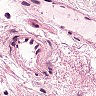
Metastatic tissue present: no